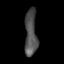
Tissue: lung
Cell type: T cells
Senescence score: 0.2146
Nuclear area (px): 553
Mean DAPI intensity: 79.803